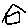
Label: house